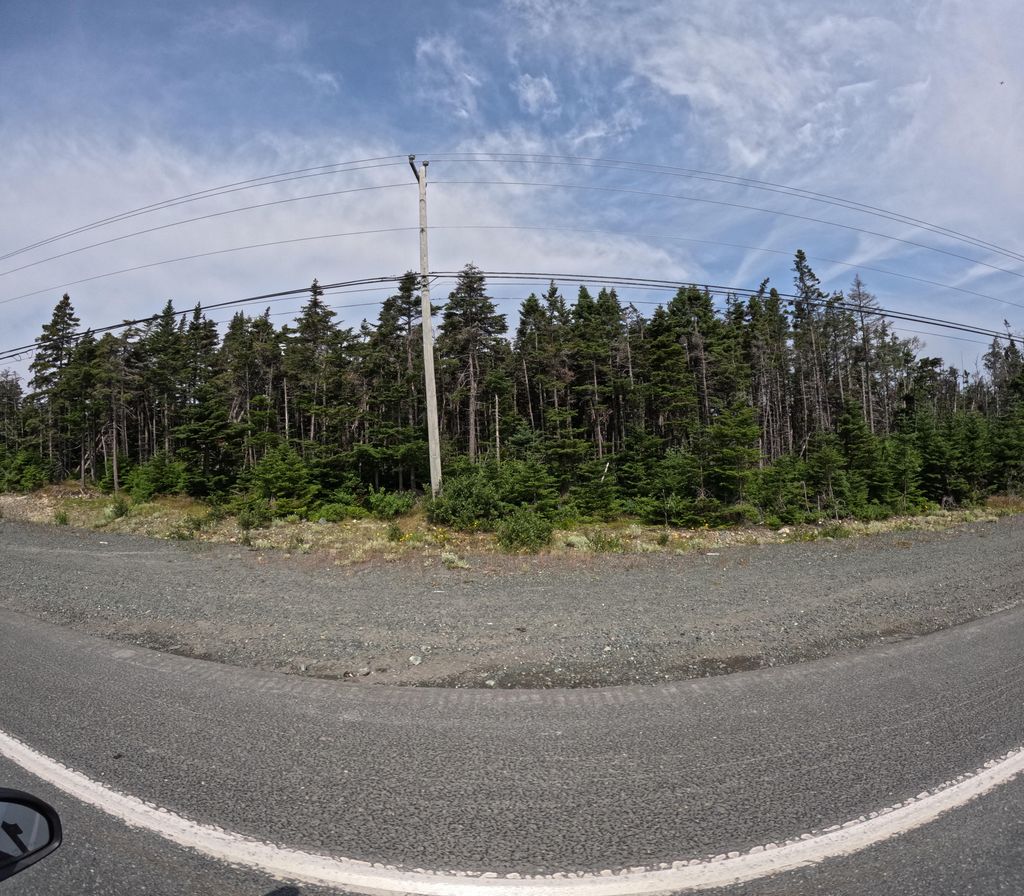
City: st_johns